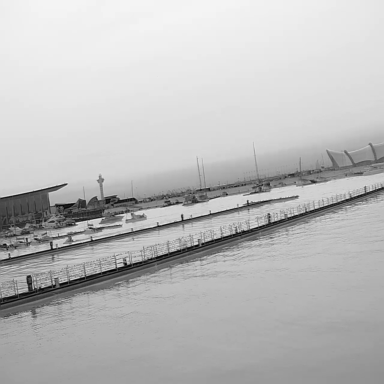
There are two canoes in the infrared image.